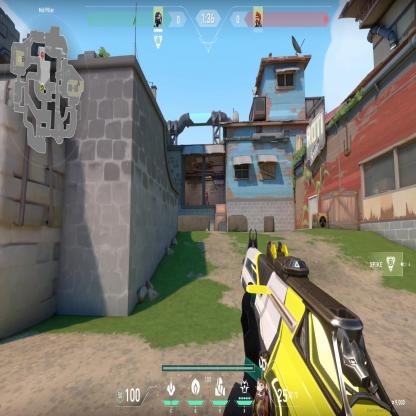
Label: enemy